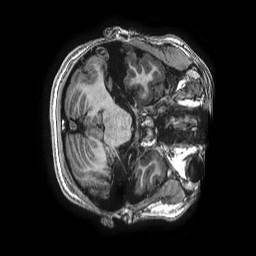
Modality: T1w
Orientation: axial
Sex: female
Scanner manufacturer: ge
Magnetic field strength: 3 T
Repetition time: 0.00766 s
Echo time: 0.003476 s